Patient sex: M
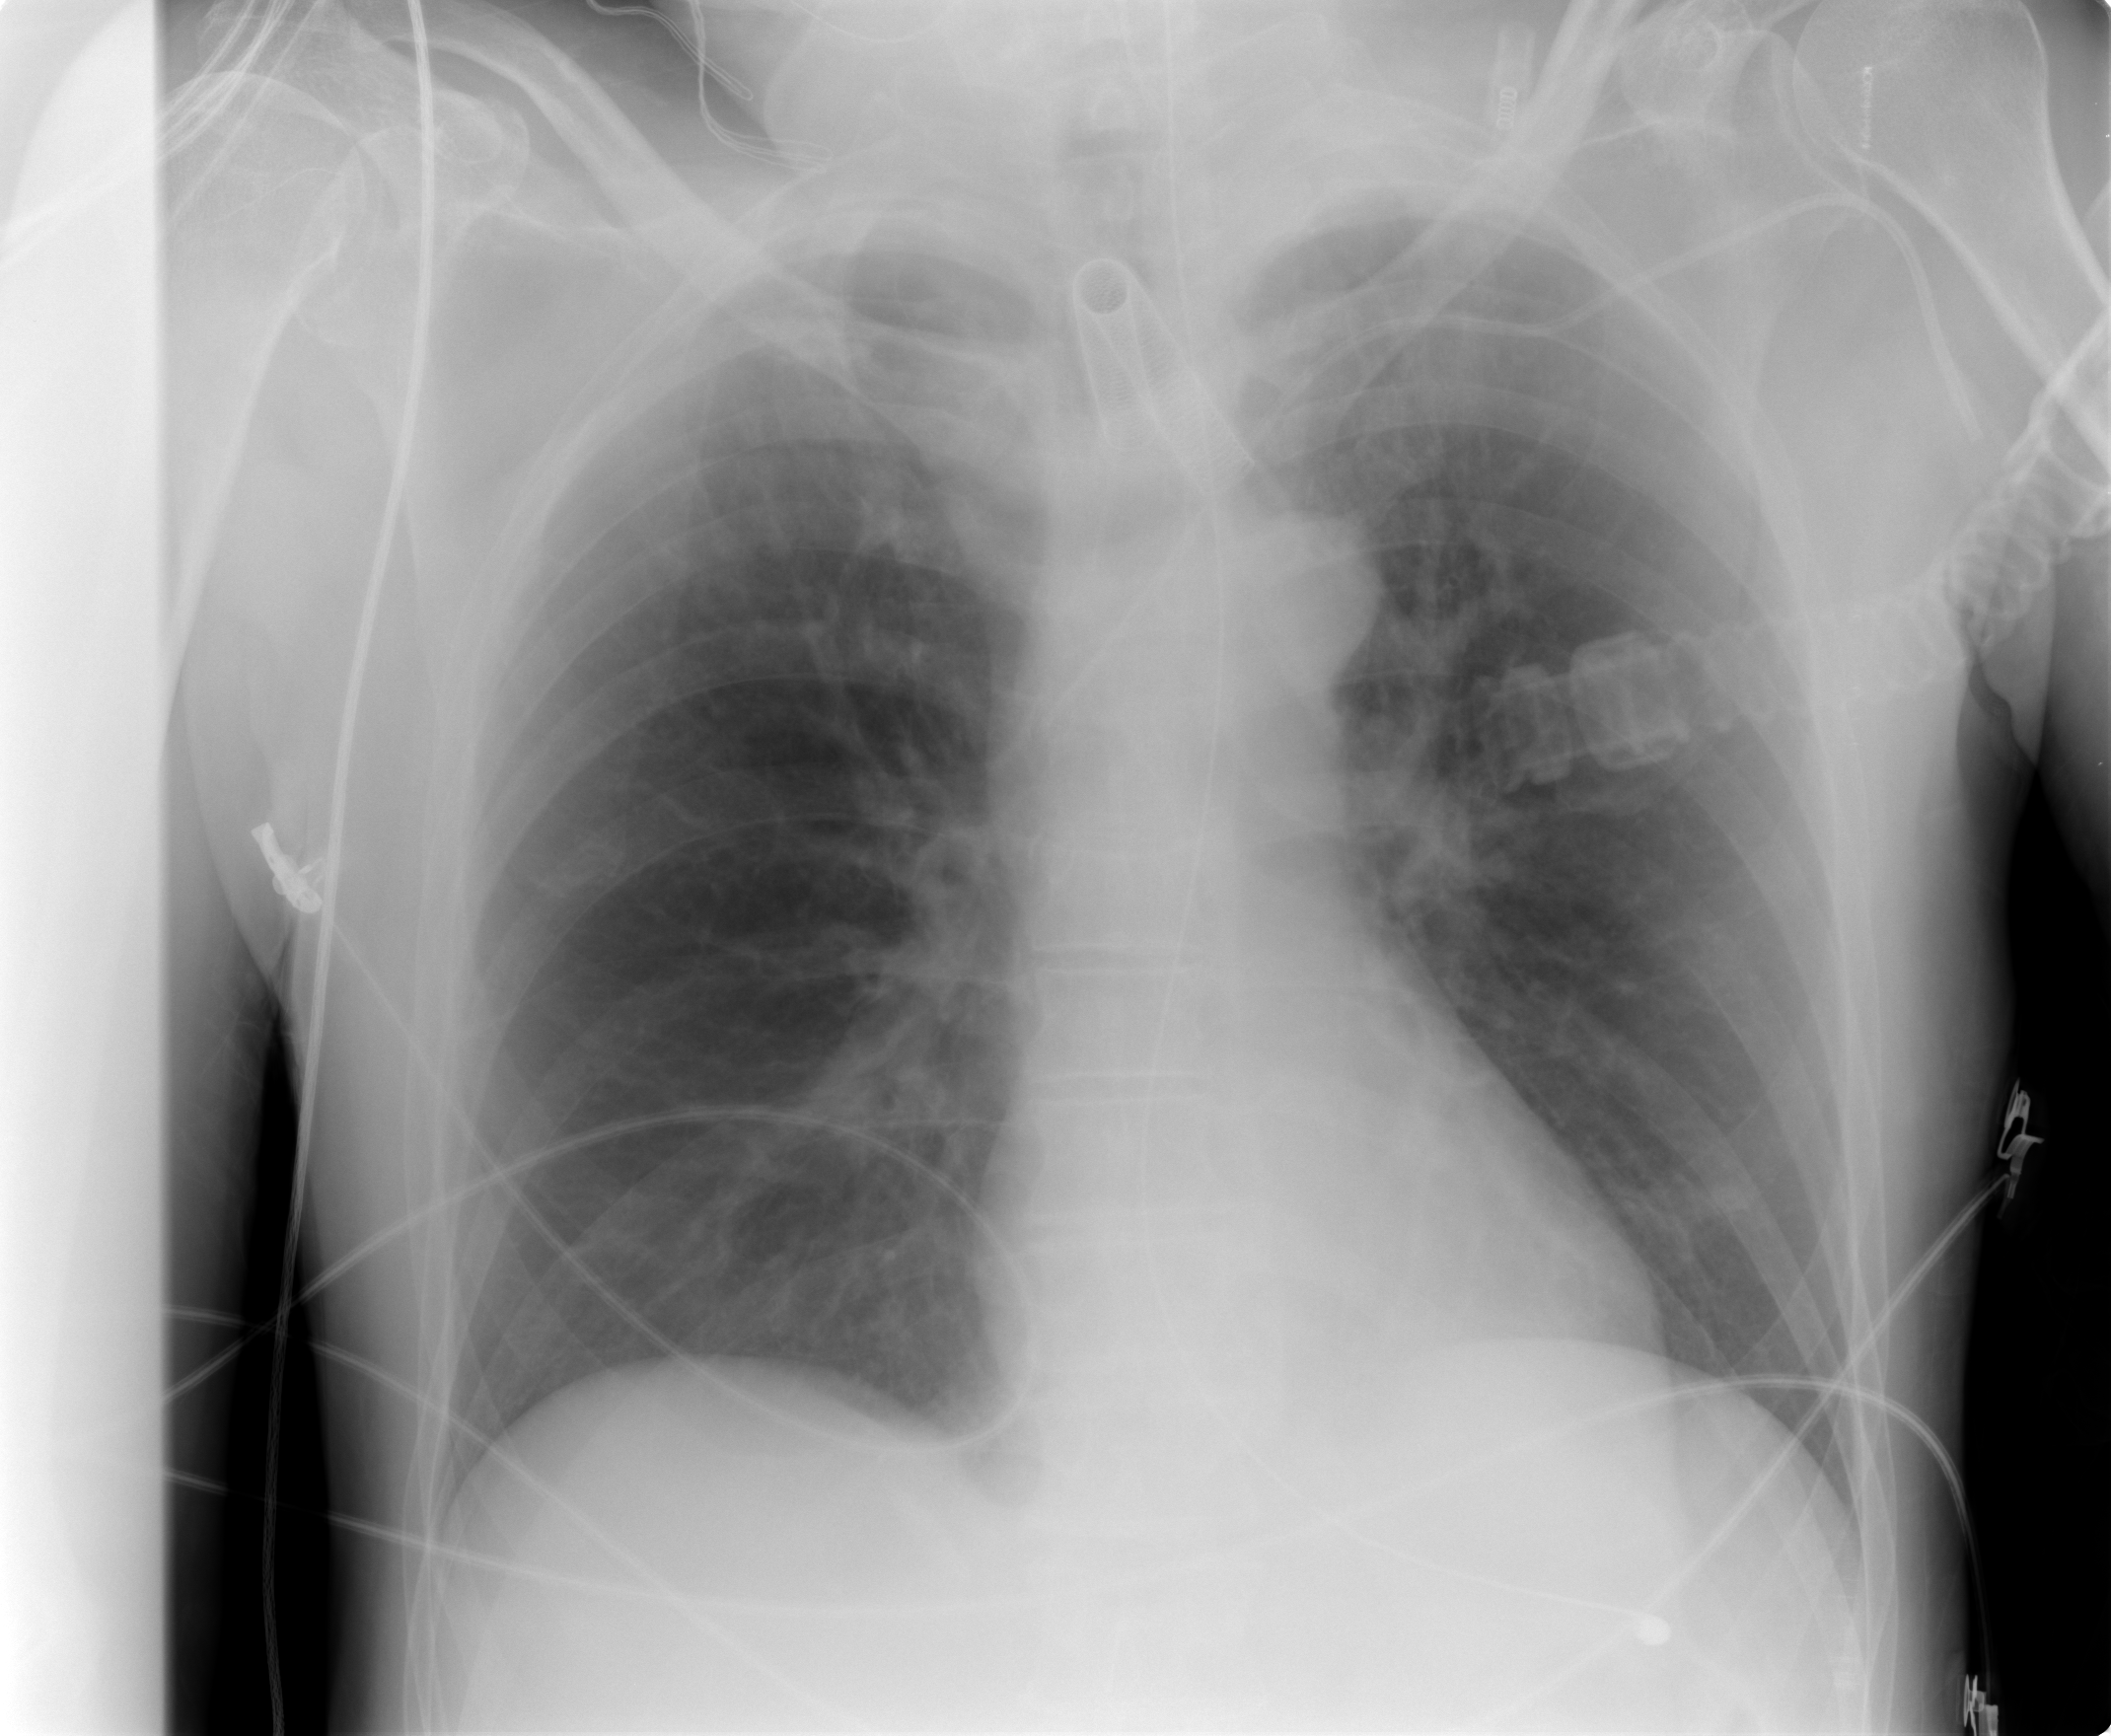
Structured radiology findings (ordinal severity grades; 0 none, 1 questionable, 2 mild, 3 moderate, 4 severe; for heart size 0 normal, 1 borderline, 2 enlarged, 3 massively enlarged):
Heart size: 0
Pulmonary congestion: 0
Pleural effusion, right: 0
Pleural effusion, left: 0
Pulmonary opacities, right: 0
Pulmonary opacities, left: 0
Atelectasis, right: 1
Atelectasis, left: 0